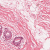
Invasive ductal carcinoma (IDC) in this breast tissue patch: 0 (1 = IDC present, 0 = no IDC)